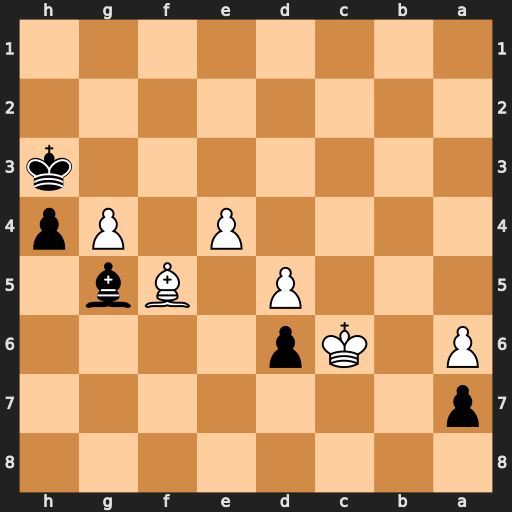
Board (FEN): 8/p7/P1Kp4/3P1Bb1/4P1Pp/7k/8/8
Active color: b
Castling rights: -
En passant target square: -
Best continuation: Kg3 Kb7 h3 e5 Kf4